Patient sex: F
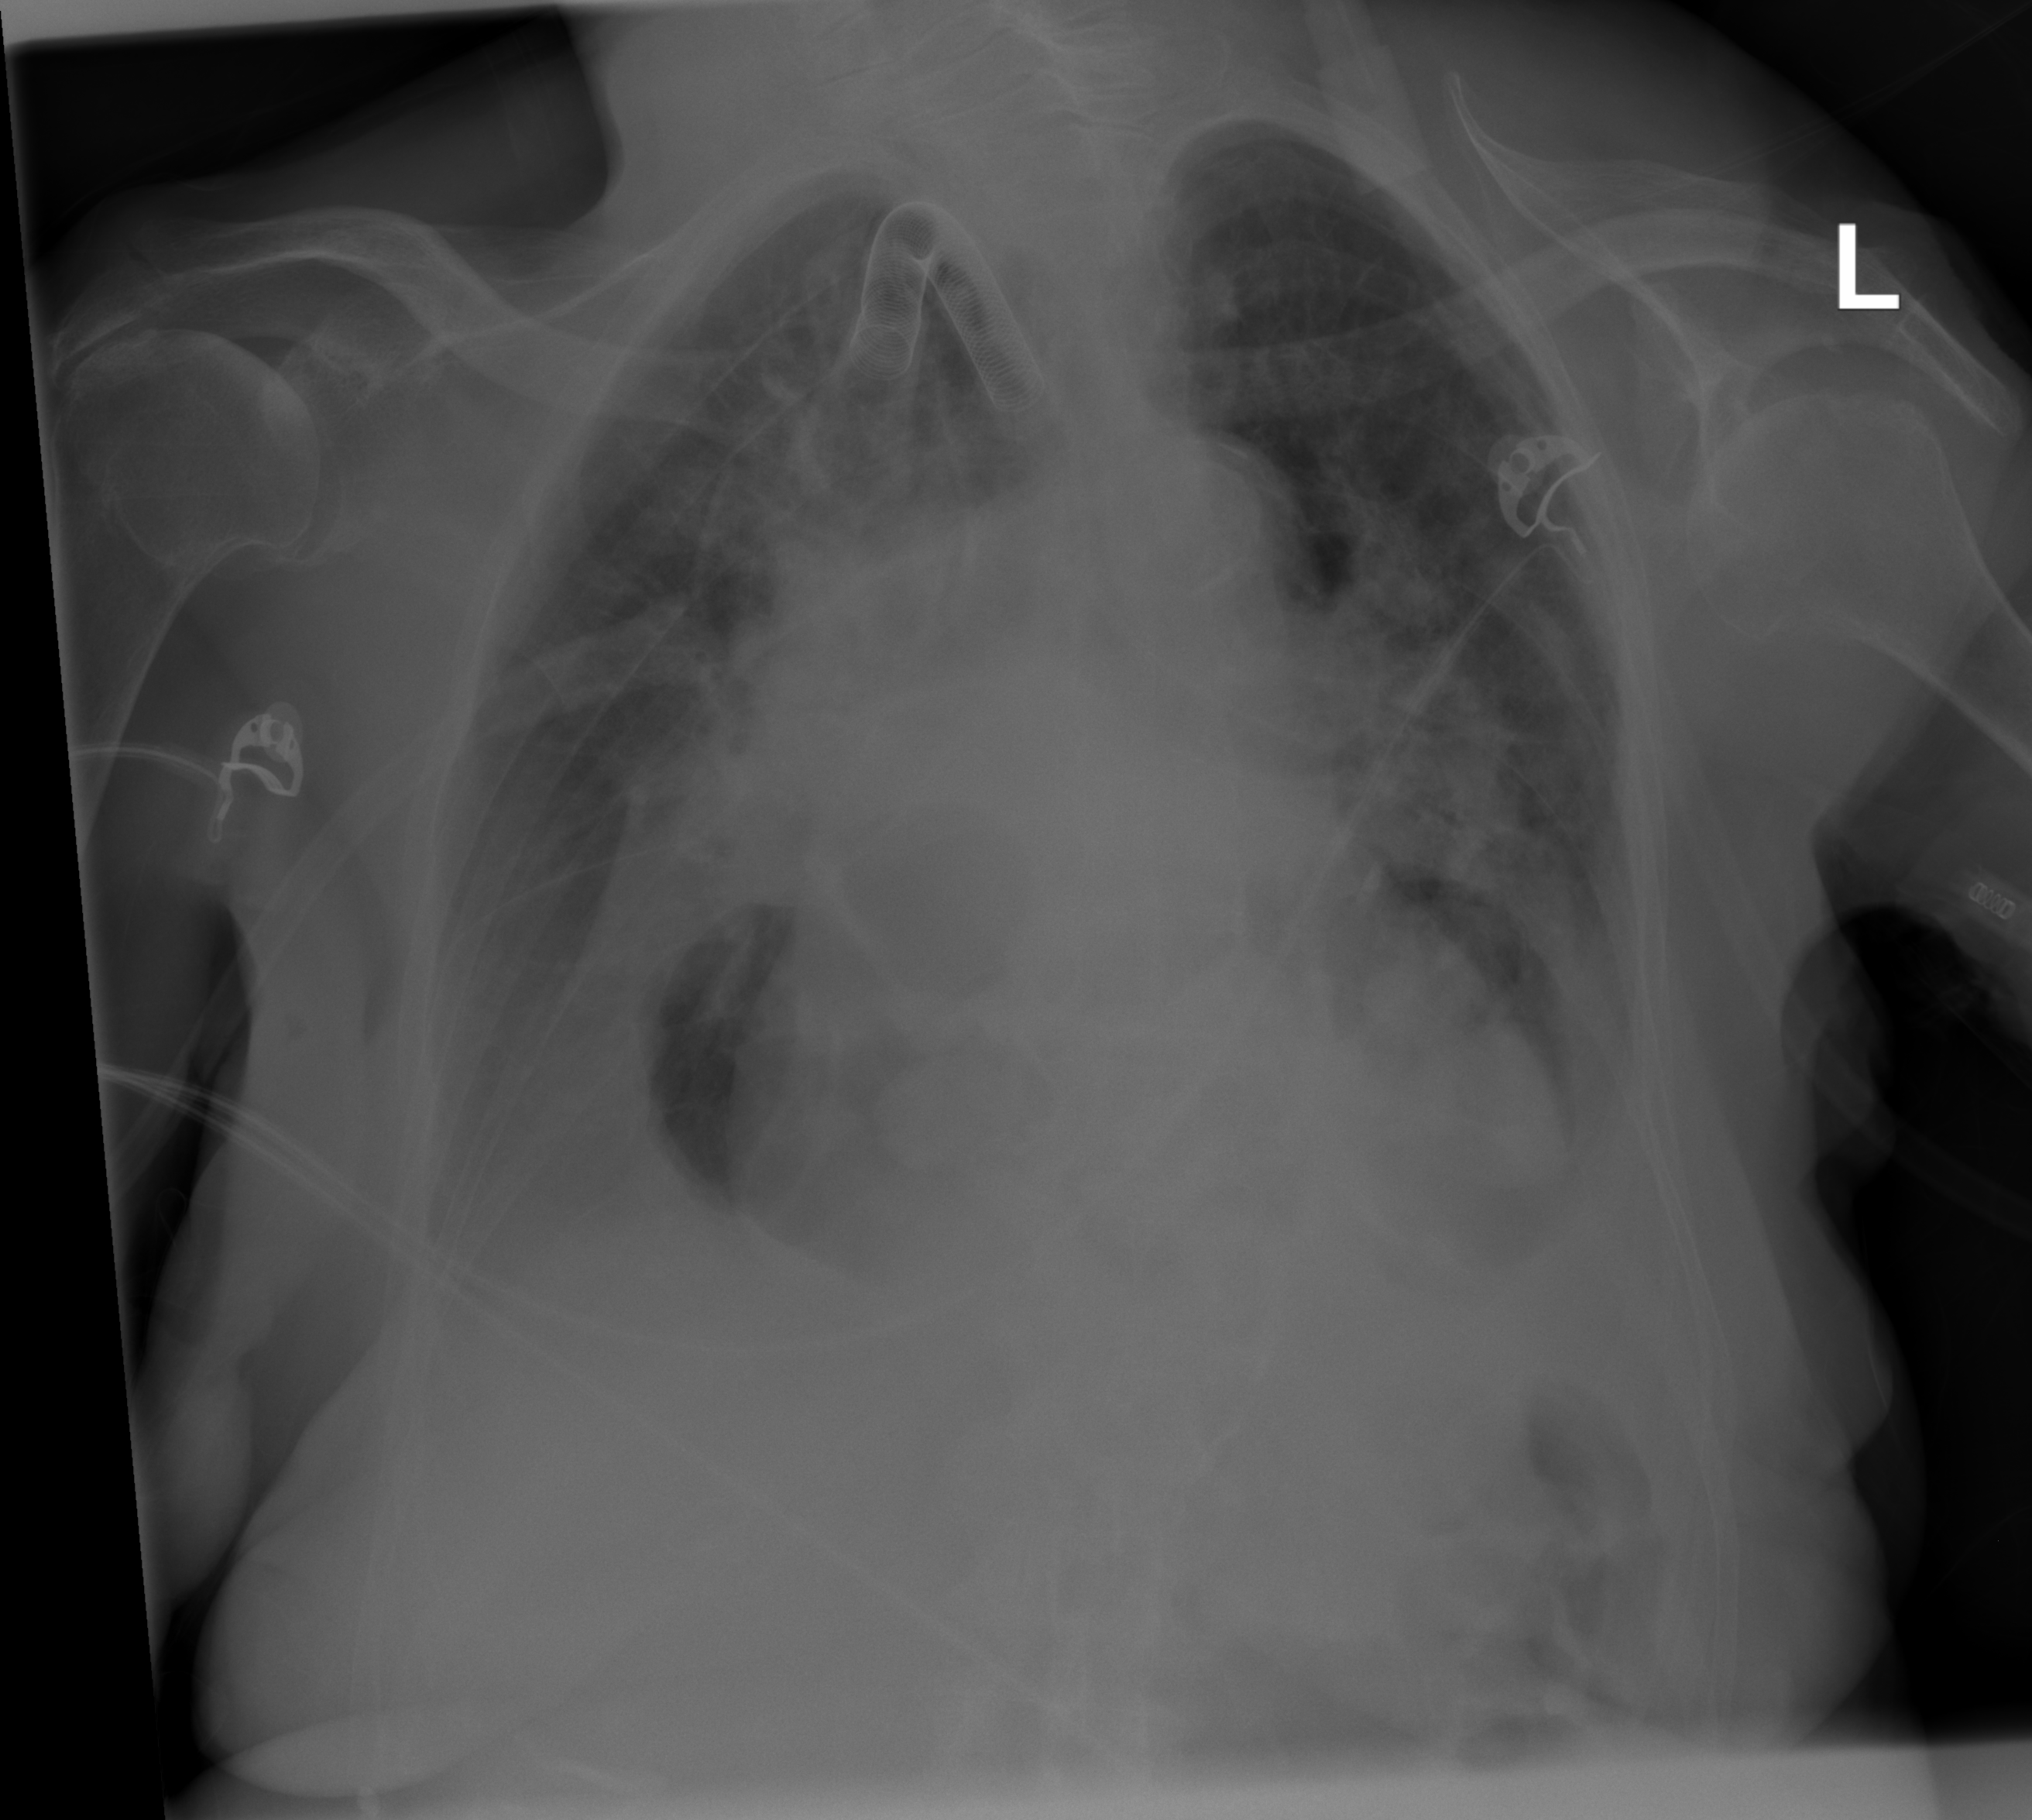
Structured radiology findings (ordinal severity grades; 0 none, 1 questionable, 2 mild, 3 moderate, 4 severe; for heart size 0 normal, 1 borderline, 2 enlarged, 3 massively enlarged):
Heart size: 2
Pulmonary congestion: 2
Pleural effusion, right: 3
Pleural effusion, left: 3
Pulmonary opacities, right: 2
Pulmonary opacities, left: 1
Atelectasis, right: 3
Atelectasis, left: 3